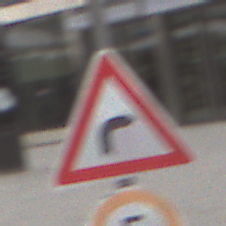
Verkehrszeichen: KurveRechts
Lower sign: Geschwindigkeit5
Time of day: Midday
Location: Outdoor (Urban)
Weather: Overcast
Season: NotSpecified
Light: Natural